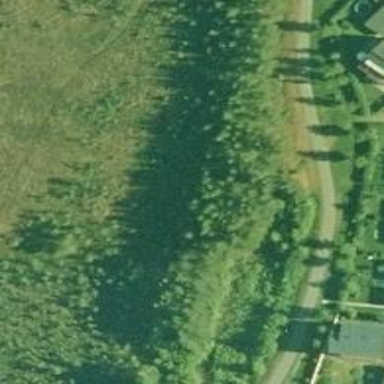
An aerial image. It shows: Path with excellent visibility for trail.